Field crop: maize
Growth stage: 2
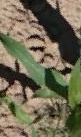
Species: maize